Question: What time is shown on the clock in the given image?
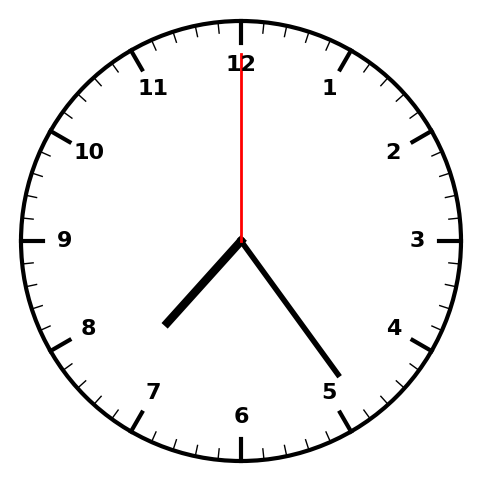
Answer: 07:24:00